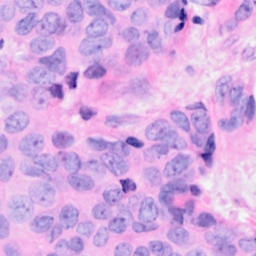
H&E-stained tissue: Breast